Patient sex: M
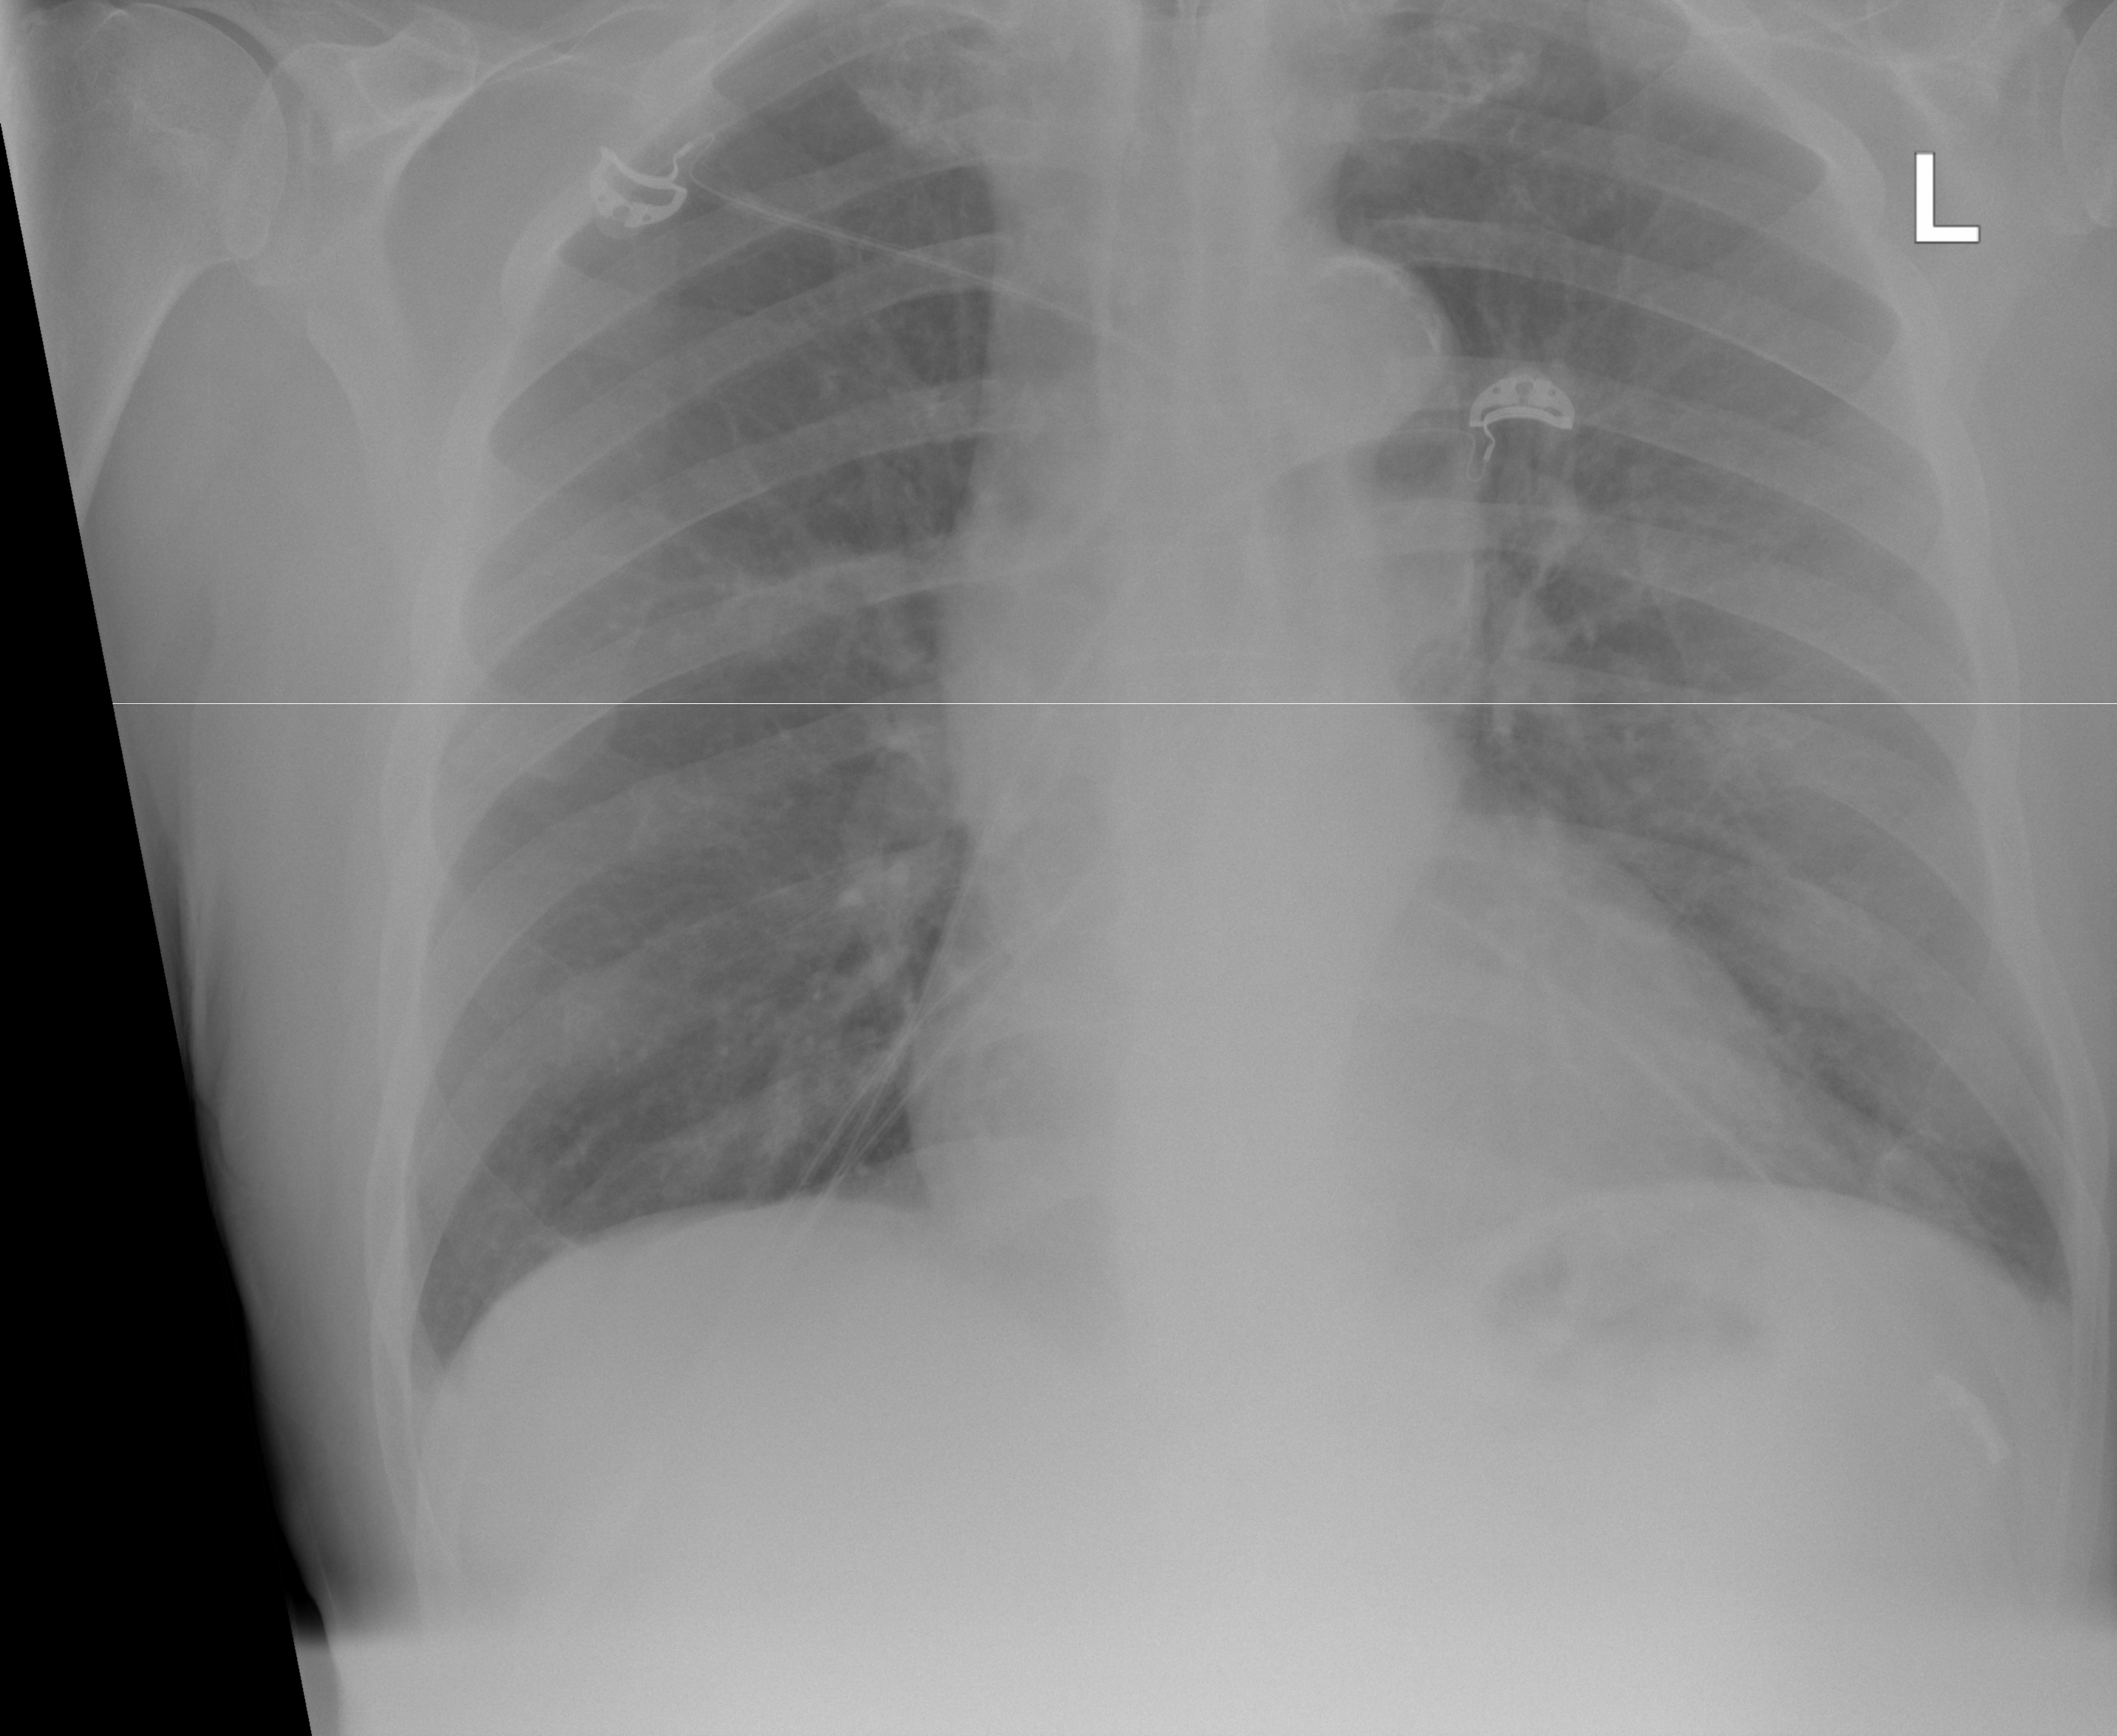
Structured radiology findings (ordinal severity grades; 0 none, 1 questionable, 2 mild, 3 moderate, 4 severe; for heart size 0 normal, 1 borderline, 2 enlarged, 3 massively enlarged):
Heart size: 0
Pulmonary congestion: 0
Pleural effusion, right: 1
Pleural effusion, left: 1
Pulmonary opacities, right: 0
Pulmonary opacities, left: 0
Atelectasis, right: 0
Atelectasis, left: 0